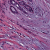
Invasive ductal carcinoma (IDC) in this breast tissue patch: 1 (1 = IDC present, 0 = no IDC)